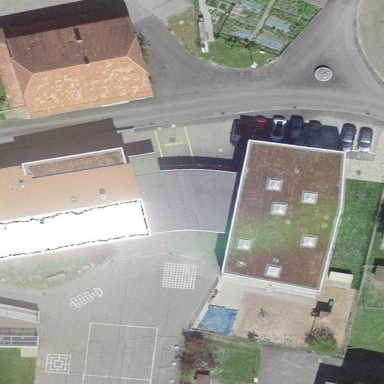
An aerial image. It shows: School building.